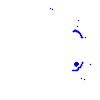
Particle: electron